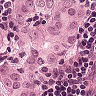
Metastatic tissue present: yes